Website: lowes
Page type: account-selection
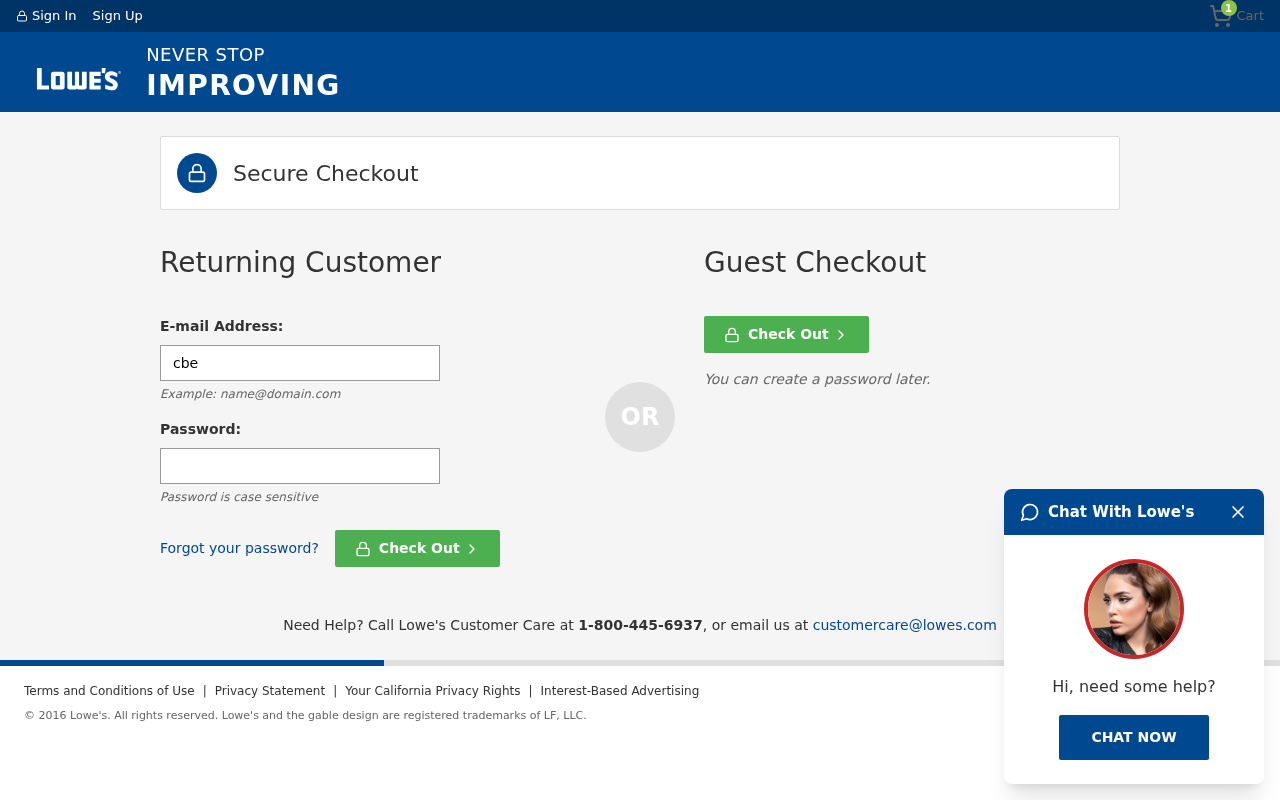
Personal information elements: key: PII_LOGIN_USERNAME
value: cbell608
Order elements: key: ORDER_NUM_ITEMS
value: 1